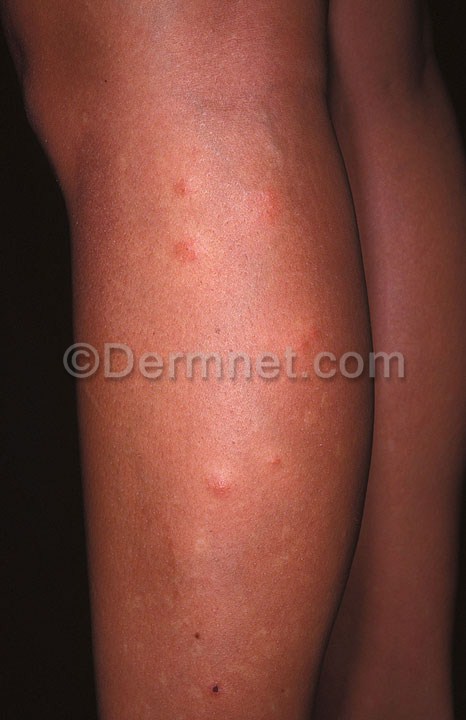
Disease: Scabies Lyme Disease and other Infestations and Bites